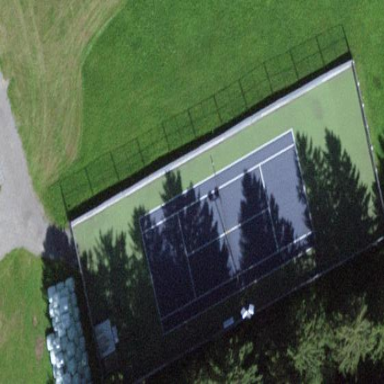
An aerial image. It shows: Tennis court on pitch.